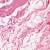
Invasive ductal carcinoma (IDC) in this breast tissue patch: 0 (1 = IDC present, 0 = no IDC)